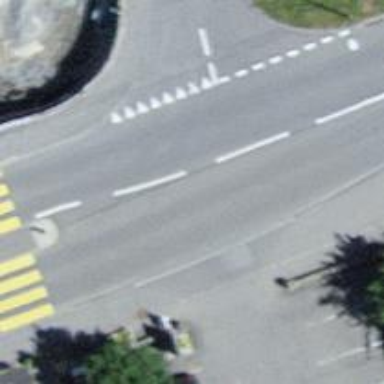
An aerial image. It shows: Asphalt road with sidewalks on both sides. The road is classified as primary highway.